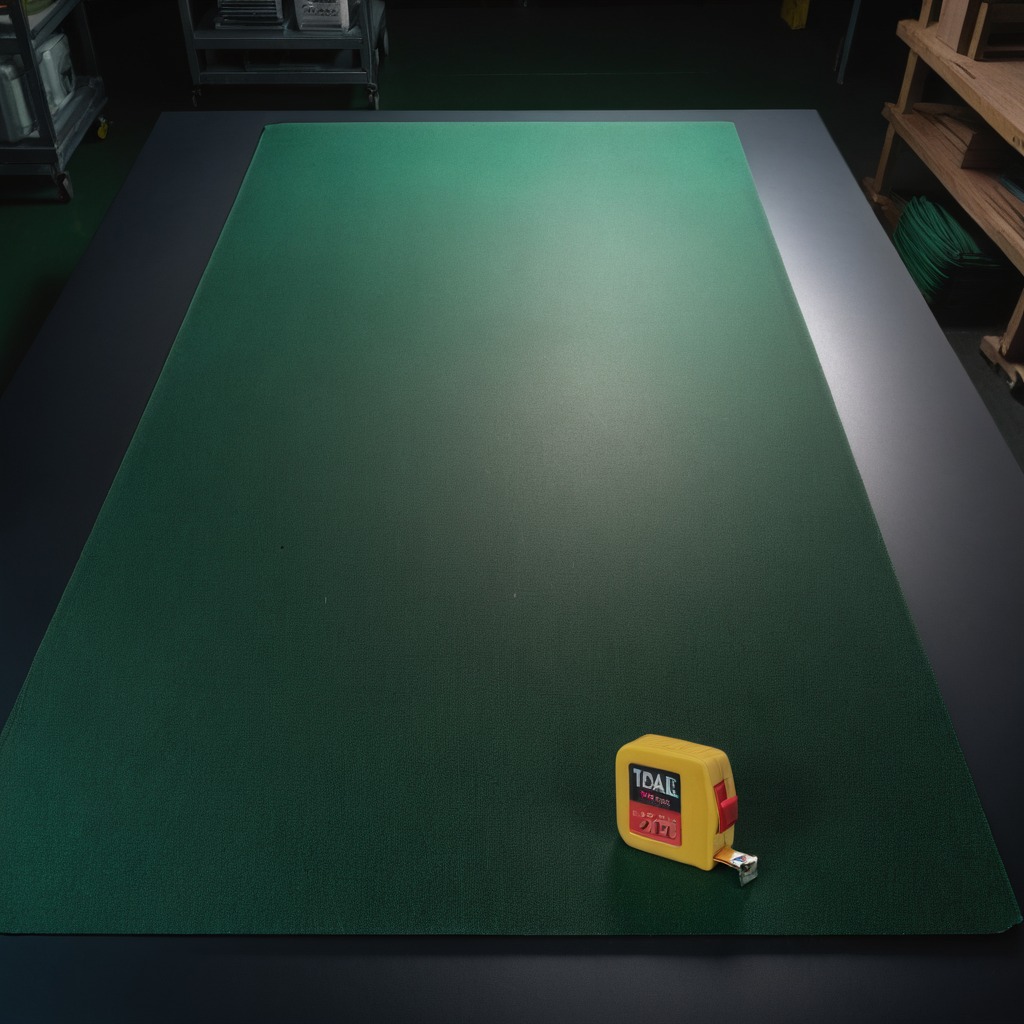
A measuring tape lies on a clean granite tabletop covered with a green rubber mat inside a workshop at night dim ambient light soft shadows worn but beneath the mat